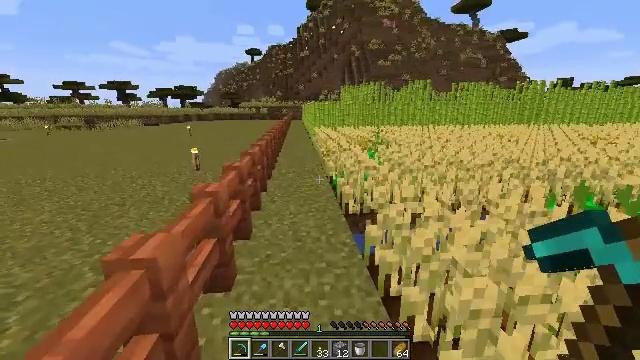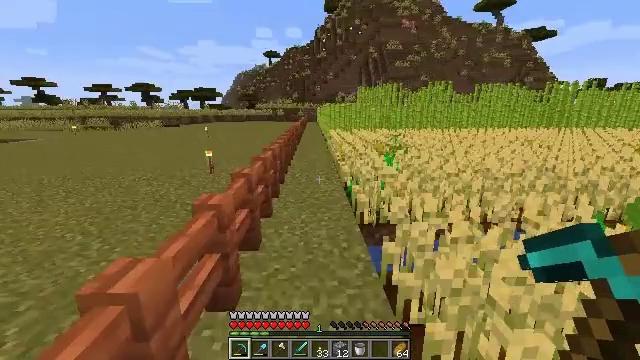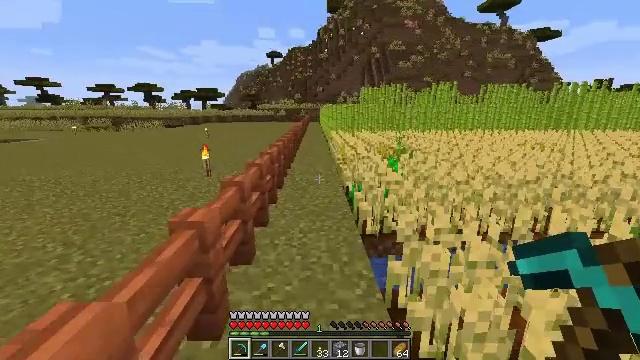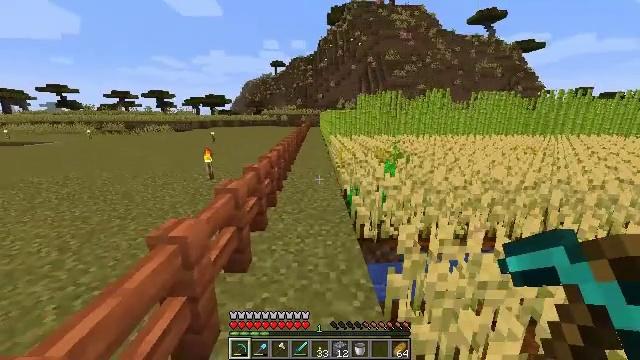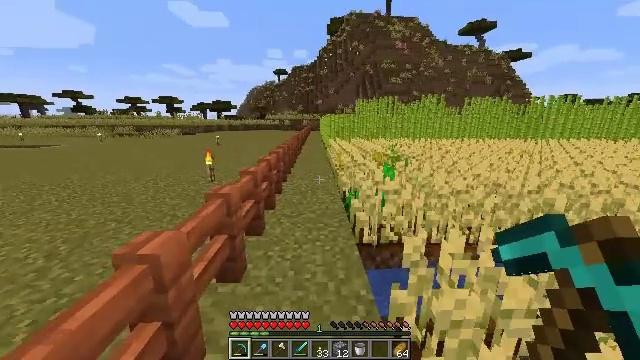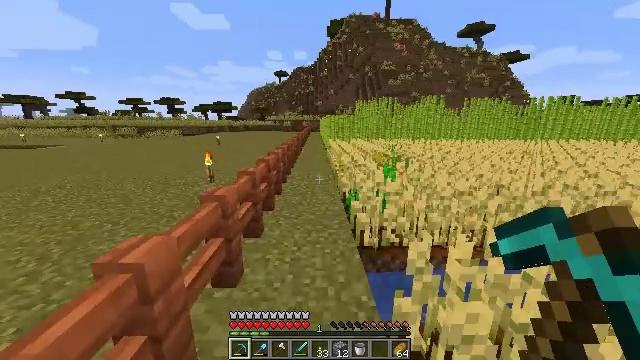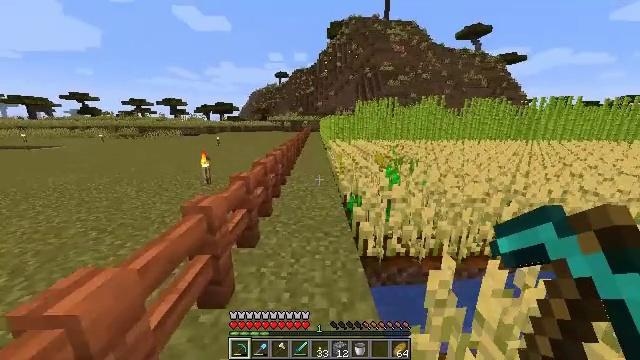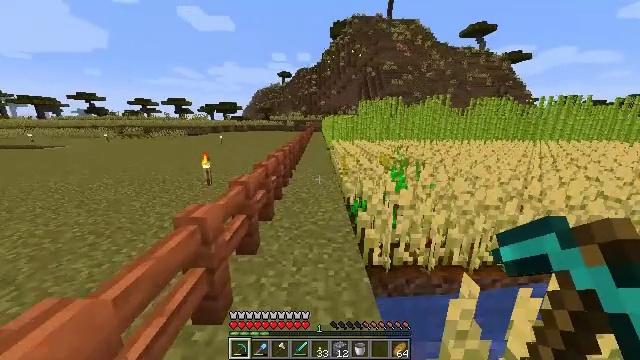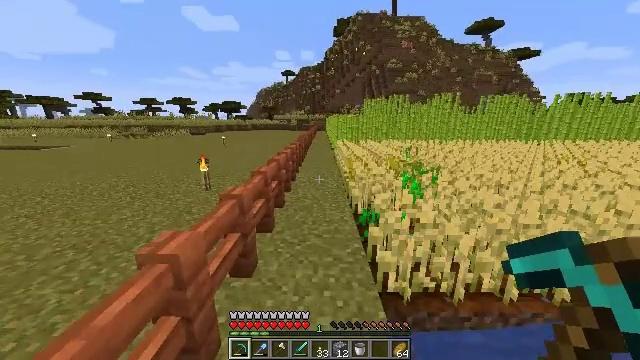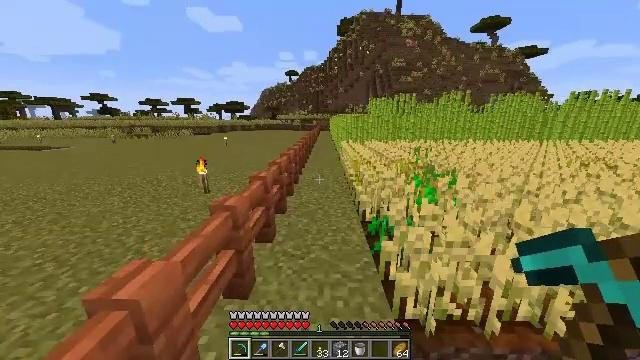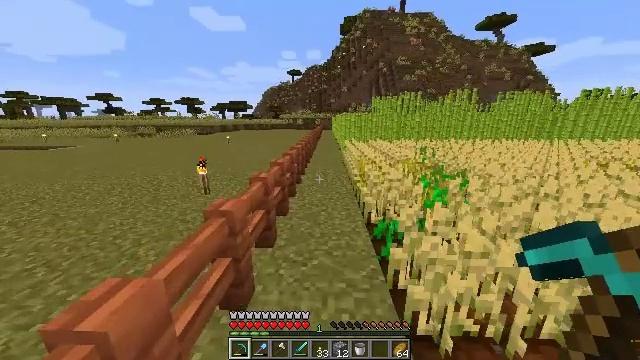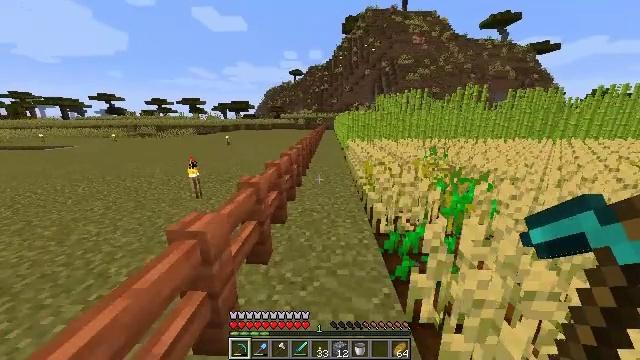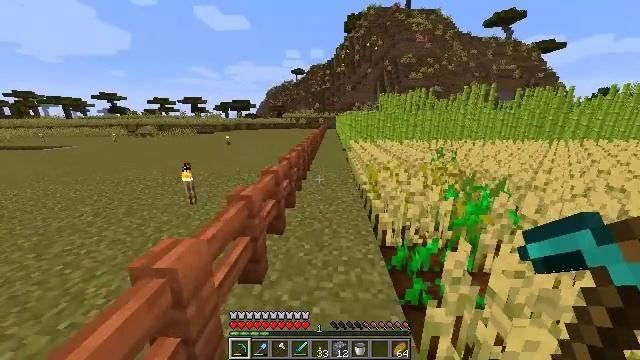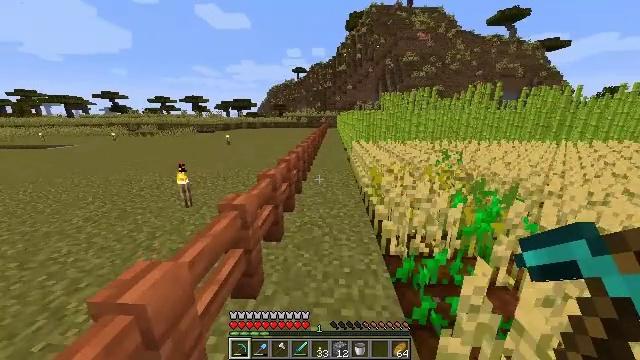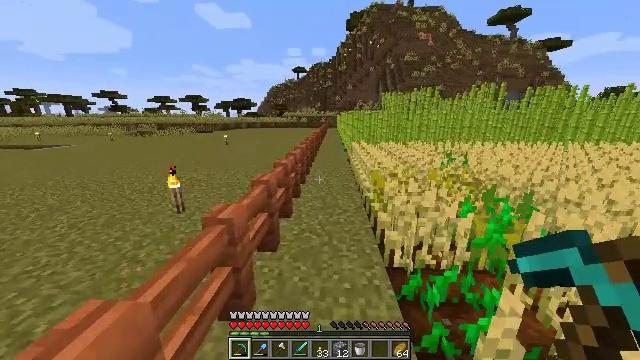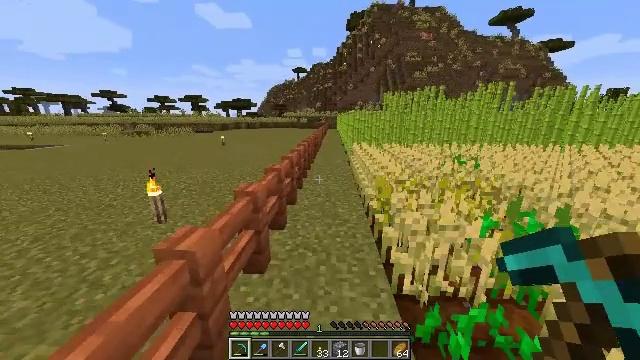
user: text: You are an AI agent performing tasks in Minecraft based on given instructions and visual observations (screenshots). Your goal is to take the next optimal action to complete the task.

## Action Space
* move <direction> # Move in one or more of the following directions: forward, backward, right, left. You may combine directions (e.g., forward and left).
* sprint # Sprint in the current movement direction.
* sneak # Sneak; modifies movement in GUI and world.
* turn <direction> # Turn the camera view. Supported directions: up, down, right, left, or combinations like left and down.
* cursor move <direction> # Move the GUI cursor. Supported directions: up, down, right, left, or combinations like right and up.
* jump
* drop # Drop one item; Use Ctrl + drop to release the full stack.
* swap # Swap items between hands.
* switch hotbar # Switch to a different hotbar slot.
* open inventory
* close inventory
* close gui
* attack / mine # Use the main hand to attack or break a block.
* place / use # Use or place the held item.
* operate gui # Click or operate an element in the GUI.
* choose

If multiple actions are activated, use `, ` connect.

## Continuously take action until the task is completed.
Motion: motion action
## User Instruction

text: Break the sugar cane.
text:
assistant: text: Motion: move forward, turn left
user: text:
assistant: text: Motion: move forward, sprint
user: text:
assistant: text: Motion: move forward, sprint
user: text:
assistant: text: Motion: move forward, sprint
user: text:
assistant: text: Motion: move forward, sprint
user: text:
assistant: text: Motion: move forward, sprint
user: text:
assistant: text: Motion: move forward, sprint
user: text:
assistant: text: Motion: move forward, sprint
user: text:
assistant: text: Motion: move forward, sprint
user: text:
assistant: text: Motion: move forward, sprint
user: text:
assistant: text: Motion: move forward, sprint
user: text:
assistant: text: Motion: move forward, sprint
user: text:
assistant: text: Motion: move forward, sprint
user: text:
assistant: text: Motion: move forward, sprint
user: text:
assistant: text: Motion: move forward, sprint
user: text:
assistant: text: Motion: move forward, sprint
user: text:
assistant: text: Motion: move forward, sprint
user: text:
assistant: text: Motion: move forward, sprint
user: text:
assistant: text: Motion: move forward, sprint
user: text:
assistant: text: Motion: move forward, sprint
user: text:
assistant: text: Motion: move forward, sprint
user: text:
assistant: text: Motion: move forward, sprint
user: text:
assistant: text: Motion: move forward, sprint
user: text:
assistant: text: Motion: move forward, sprint
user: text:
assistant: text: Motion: move forward, sprint, turn right
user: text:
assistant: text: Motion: move forward, sprint, turn right and up
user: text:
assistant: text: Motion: move forward, sprint, turn right and up
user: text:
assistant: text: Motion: move forward, sprint
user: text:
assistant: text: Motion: move forward, sprint
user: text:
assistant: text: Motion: move forward, sprint